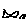
Label: fish